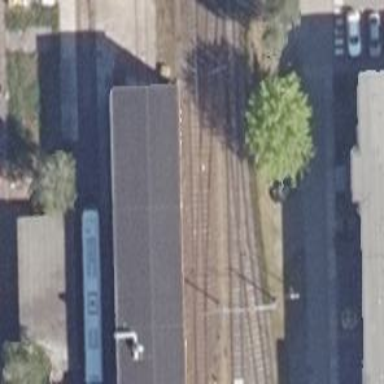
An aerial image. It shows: Railway switch.